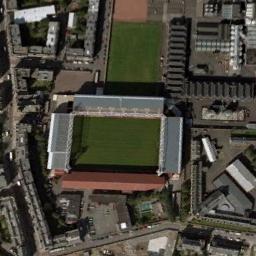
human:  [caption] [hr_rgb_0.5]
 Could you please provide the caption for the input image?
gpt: Square gymnasium surrounded by residential area and lawn .

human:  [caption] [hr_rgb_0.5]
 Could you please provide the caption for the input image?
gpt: The stadium is next to some buildings .

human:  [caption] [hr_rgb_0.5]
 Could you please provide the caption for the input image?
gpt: There are many buildings beside the stadium .

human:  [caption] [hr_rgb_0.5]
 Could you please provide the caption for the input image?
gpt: There is a green lawn on one side of this stadium .

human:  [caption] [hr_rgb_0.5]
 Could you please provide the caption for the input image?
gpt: There are some black buildings near the stadium .